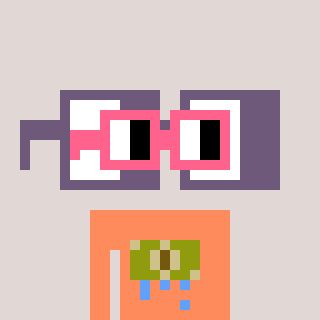
a pixel art character with square pink glasses, a glasses-shaped head and a peachy-colored body on a warm background